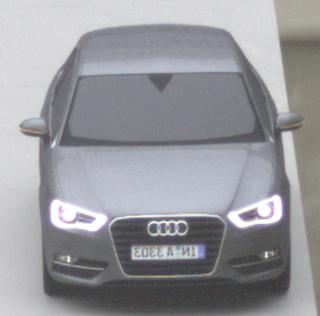
Make: Audi
Model: A3 1.2 TFSI
Detailed model: A3 (8V)
Model produced from: 2013/02
Model produced until: 2014/05
Doors: 3
Color: gray
Road condition: wet road
Daytime: midday
Contrast: low contrast